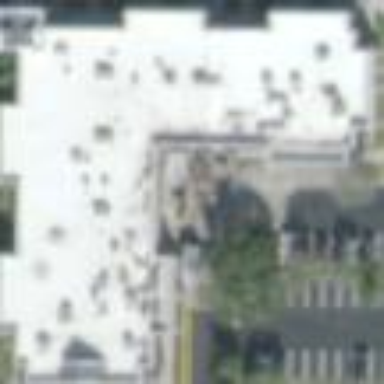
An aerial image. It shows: Retail building.